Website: home-depot
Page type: review-order
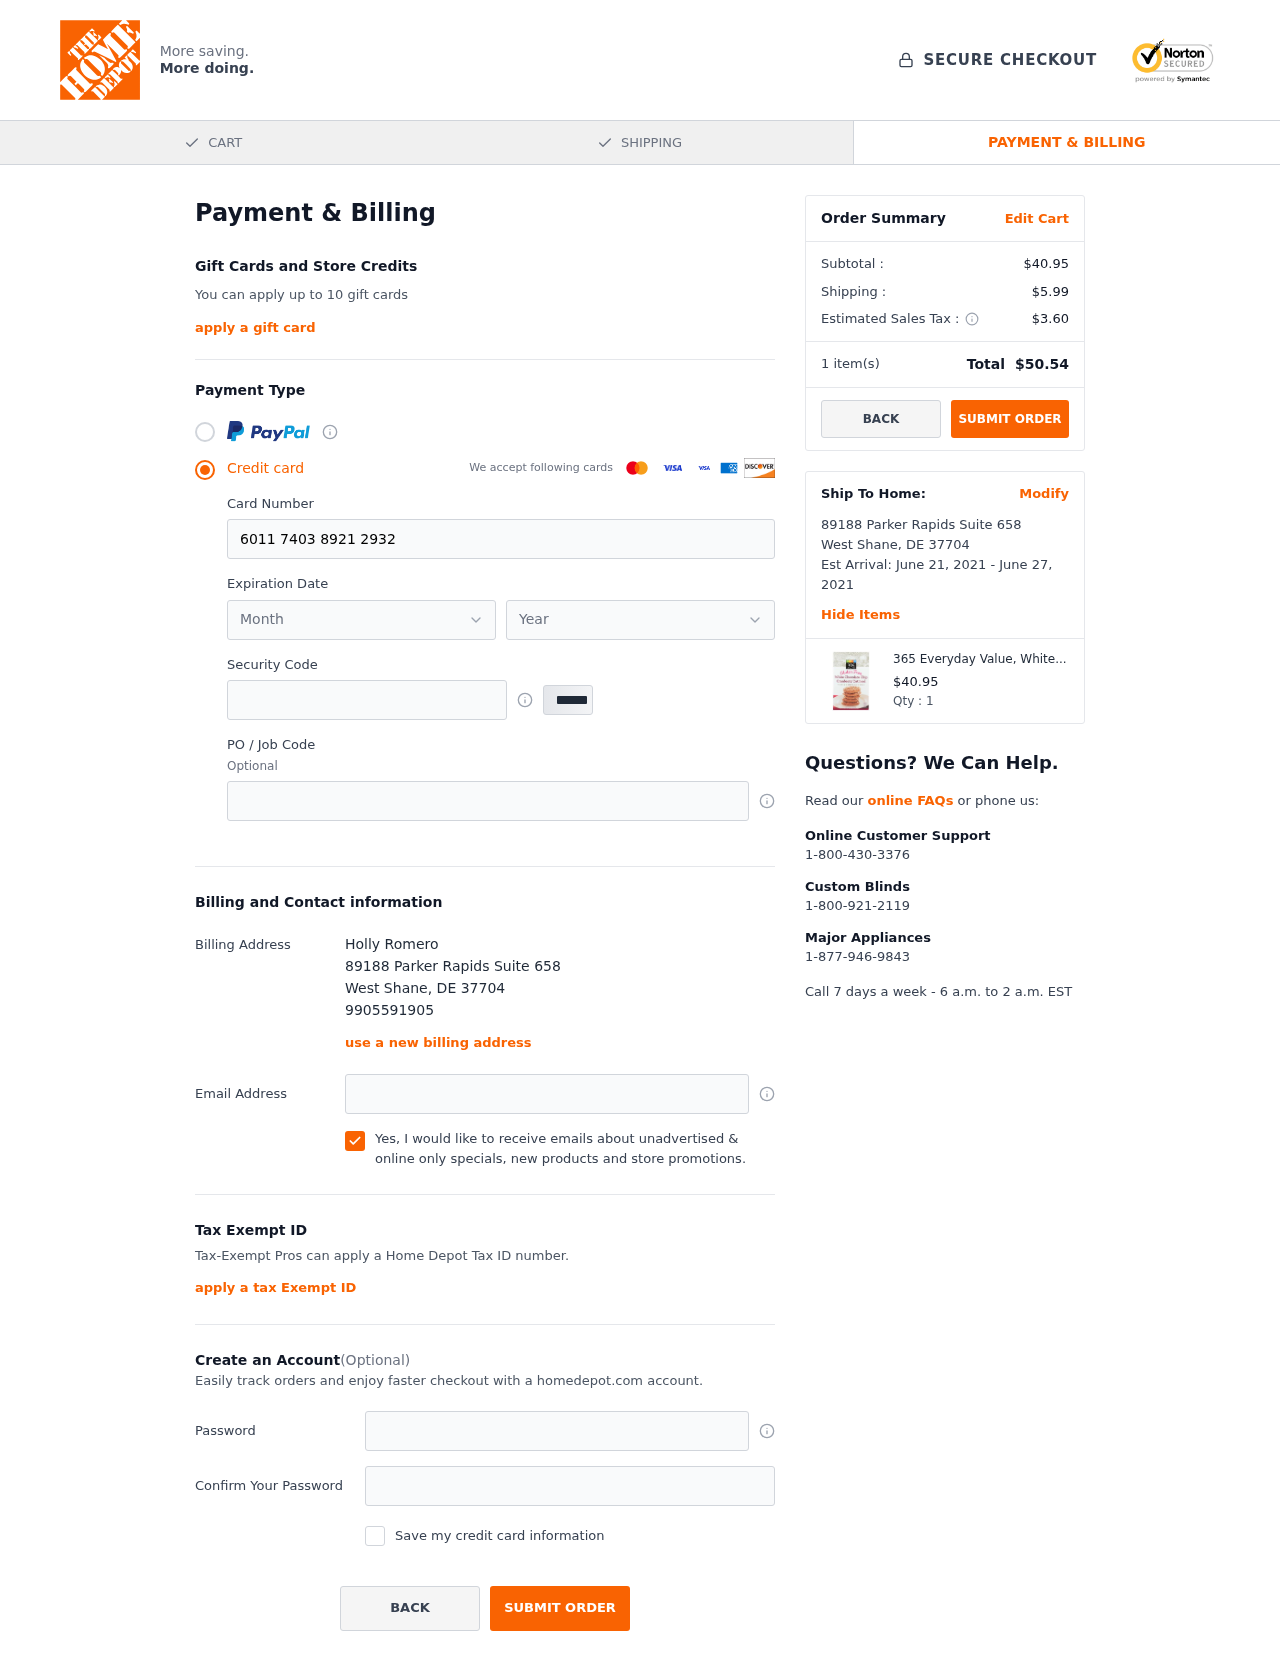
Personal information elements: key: PII_CARD_EXPIRY_MONTH
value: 09
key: PII_CARD_EXPIRY_YEAR
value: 29
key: PII_CITY
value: West Shane
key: PII_FULLNAME
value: Holly Romero
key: PII_PHONE
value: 9905591905
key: PII_POSTCODE
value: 37704
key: PII_STATE_ABBR
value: DE
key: PII_STREET
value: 89188 Parker Rapids Suite 658
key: PII_CARD_NUMBER
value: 6011 7403 8921 2932
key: PII_CARD_CVV
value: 622
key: PII_JOB_CODE
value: JOB-6374
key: PII_EMAIL
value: hromero@hotmail.com
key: PII_STREET2
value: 89188 Parker Rapids Suite 658
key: PII_POSTCODE2
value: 37704
Product elements: key: PRODUCT1_NAME
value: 365 Everyday Value, White Chocolate Chip Cranberry Oatmeal, Thin & Crispy Cookies, 7 oz
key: PRODUCT1_PRICE
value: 40.95
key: PRODUCT1_QUANTITY
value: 1
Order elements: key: ORDER_SUBTOTAL
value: $40.95
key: ORDER_SHIPPING_COST
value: $5.99
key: ORDER_TAX
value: $3.60
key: ORDER_NUM_ITEMS
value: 1
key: ORDER_TOTAL
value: $50.54
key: ORDER_SHIPPING_DATE
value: June 21, 2021
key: ORDER_DELIVERY_DATE
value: June 27, 2021